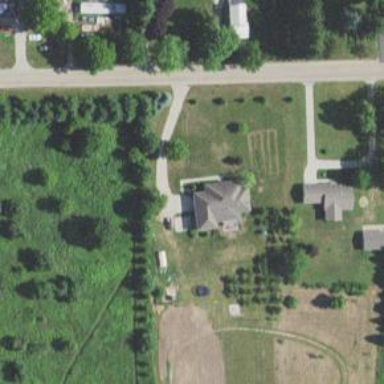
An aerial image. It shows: Driveway leading to service road.